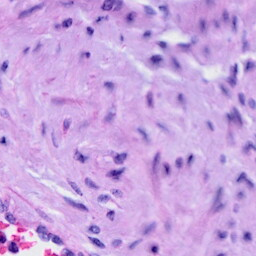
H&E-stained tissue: Cervix